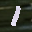
Label: 1